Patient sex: M
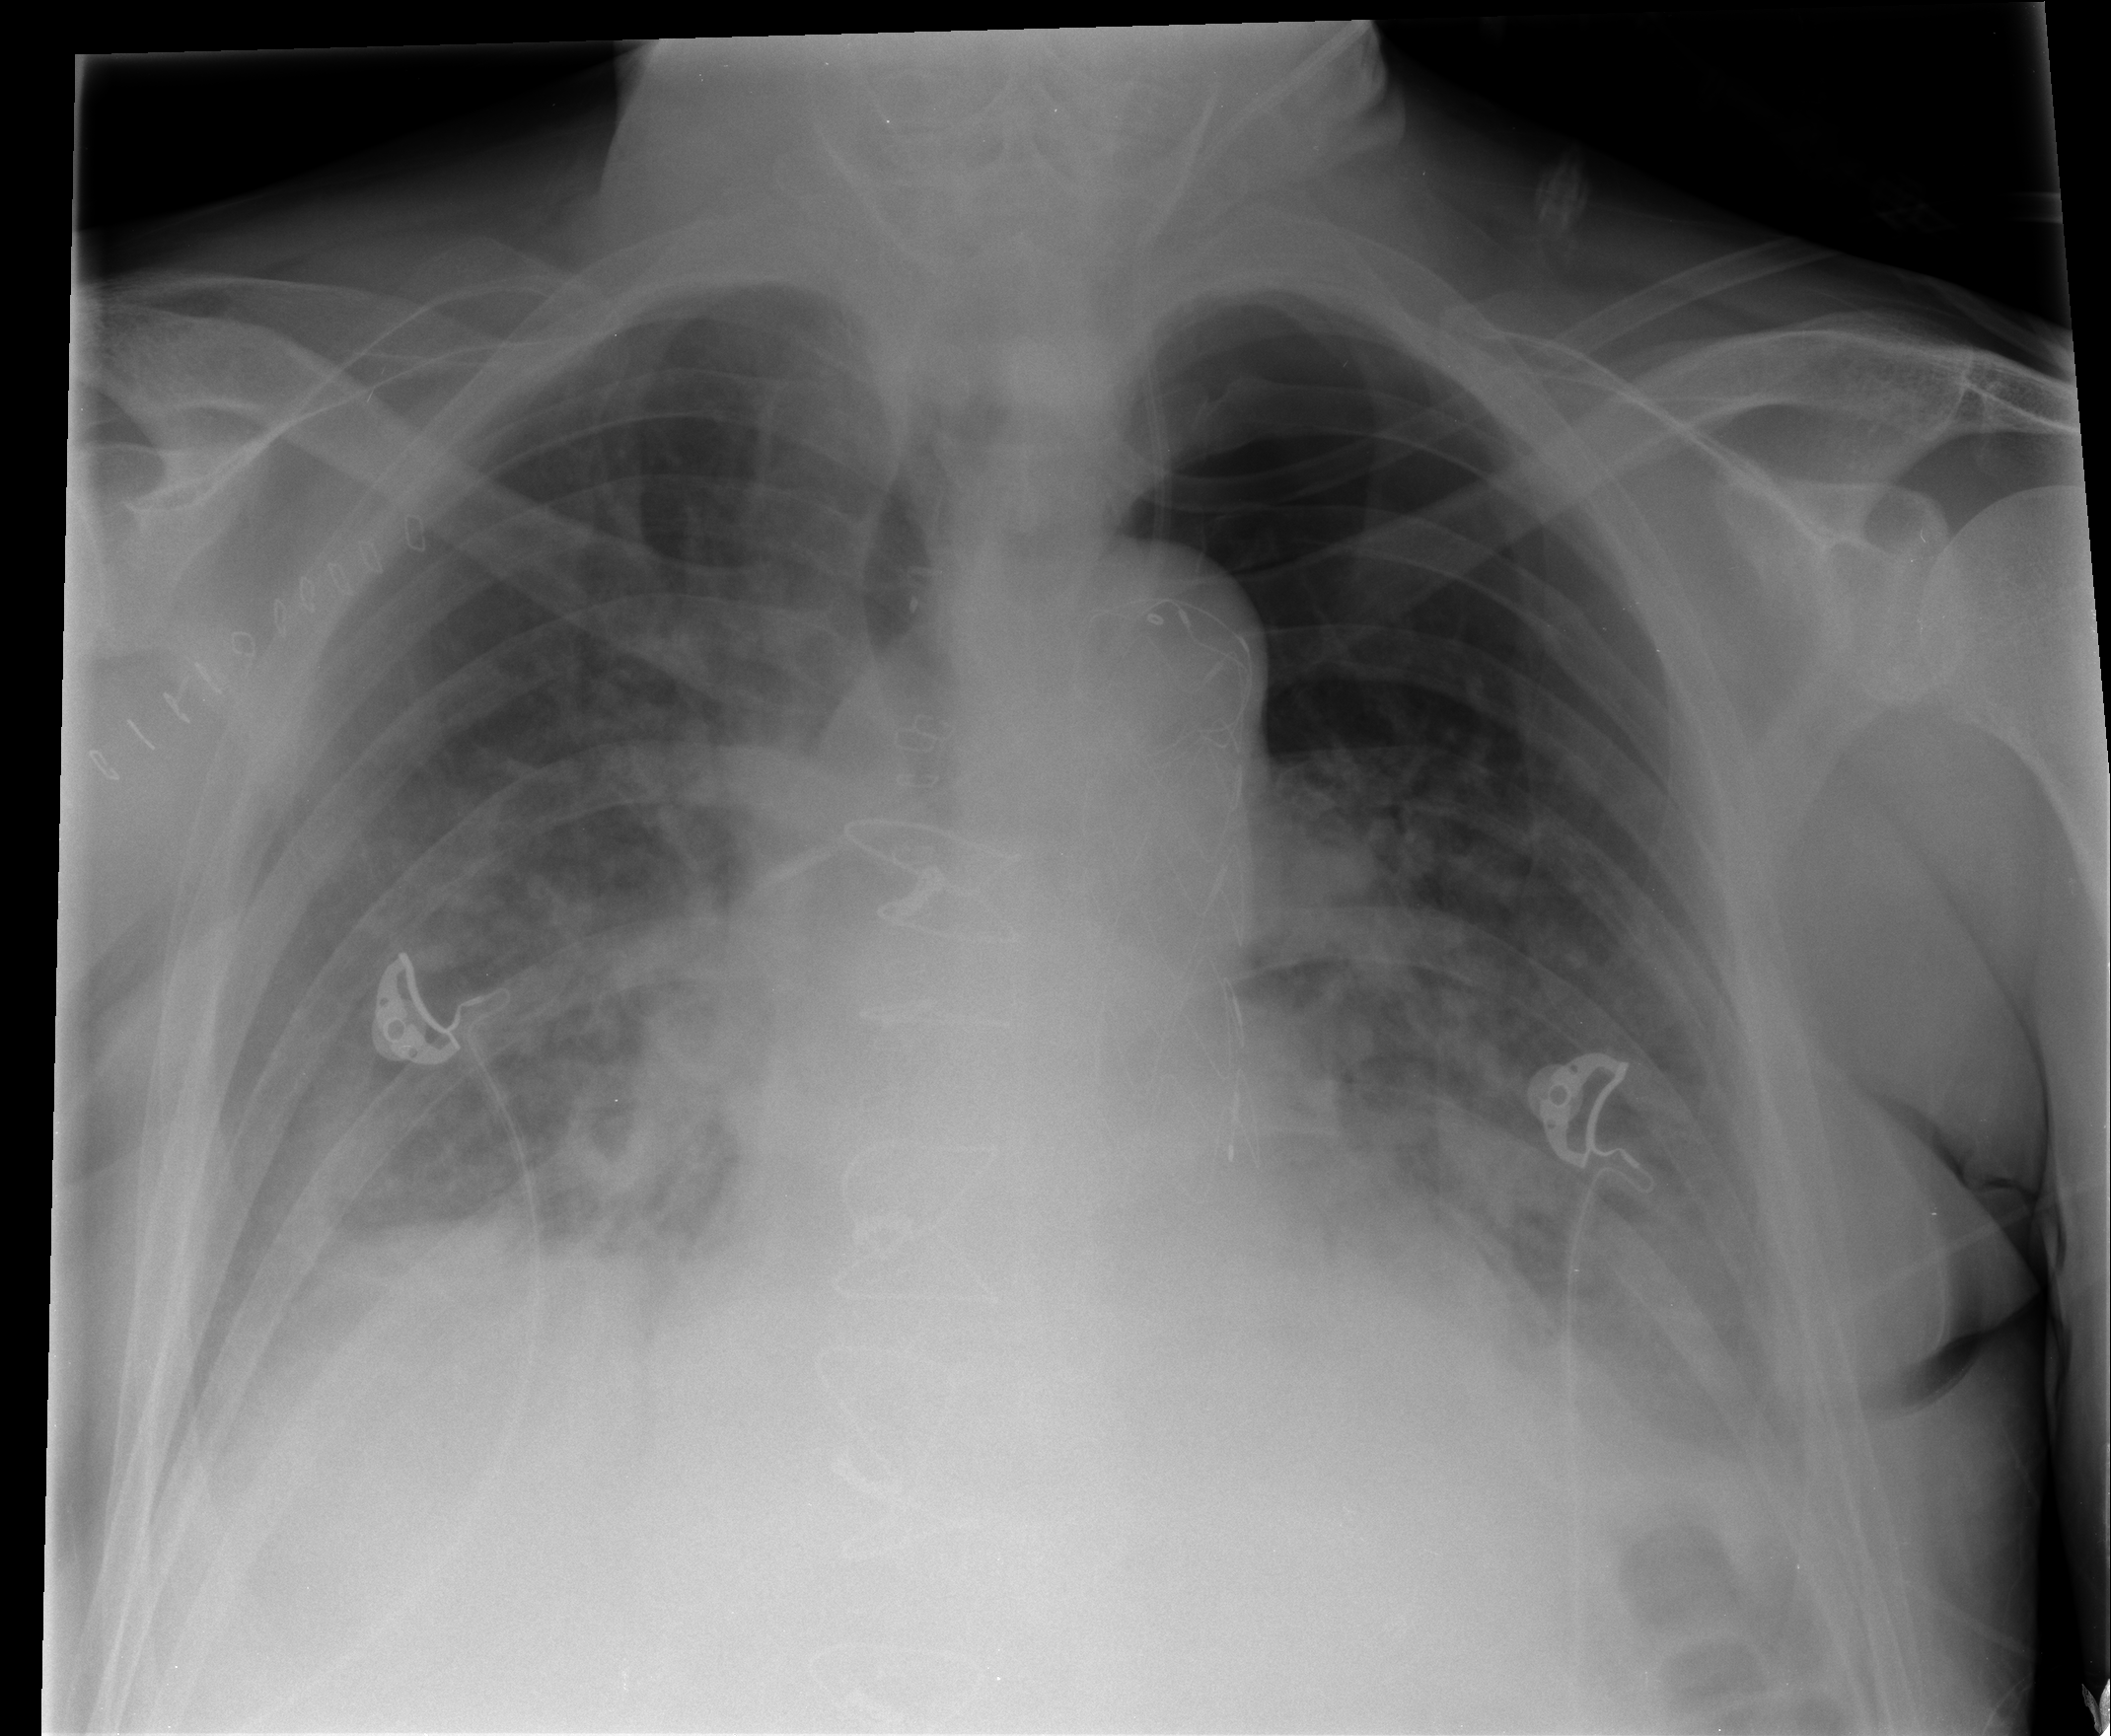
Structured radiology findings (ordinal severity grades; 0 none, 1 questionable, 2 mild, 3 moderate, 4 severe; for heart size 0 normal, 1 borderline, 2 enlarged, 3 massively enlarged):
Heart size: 0
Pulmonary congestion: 2
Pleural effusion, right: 2
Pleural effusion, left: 2
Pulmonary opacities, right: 2
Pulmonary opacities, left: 2
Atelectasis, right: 2
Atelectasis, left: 2